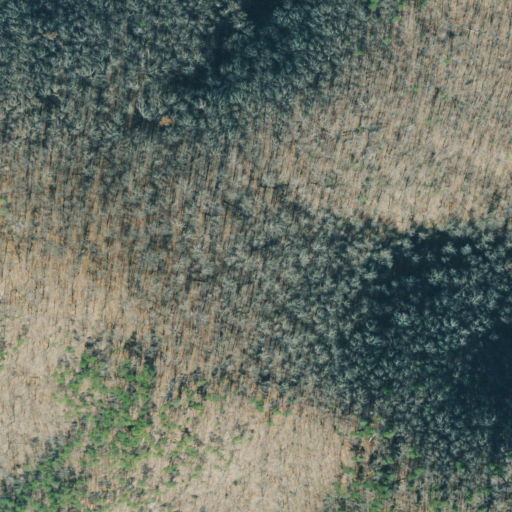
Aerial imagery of mountain in Georgia named Chestnut Mountain containing deciduous forest, mixed forest, and open development